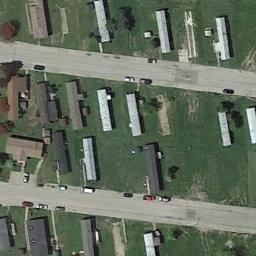
Label: residential